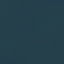
Land use / land cover class: SeaLake